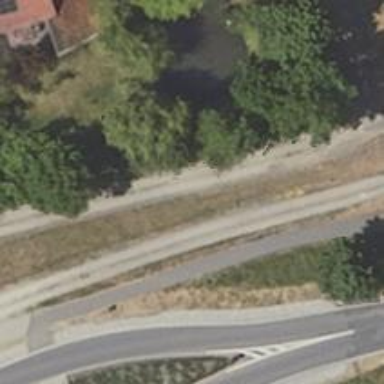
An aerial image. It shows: Asphalt path.